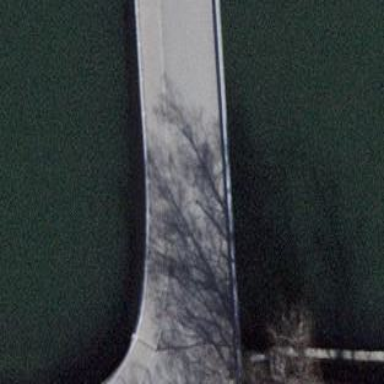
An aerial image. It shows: Man-made bridge.